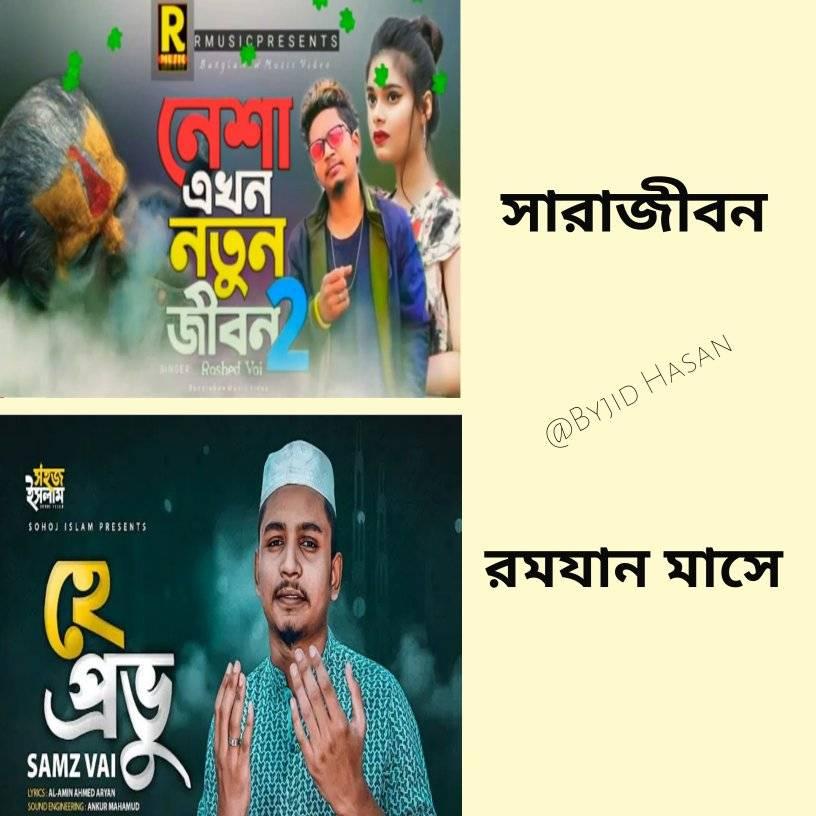
Caption: নেশা এখন নতুন জীবন ২     সারাজীবন        হে প্রভু      রমযান মাসে
Label: hate